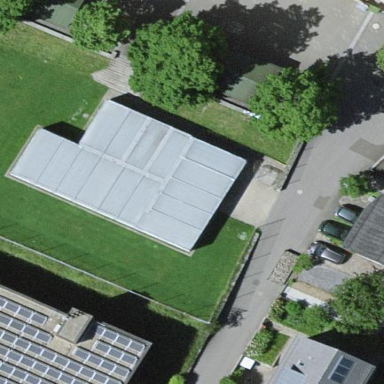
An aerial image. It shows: School building.